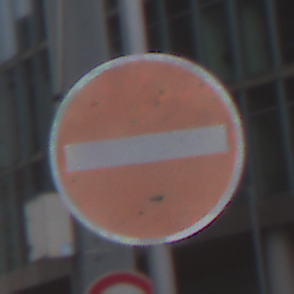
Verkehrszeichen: VerbotDerEinfahrt
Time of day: MorningAfternoon
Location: Outdoor (Urban)
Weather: Overcast
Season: NotSpecified
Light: Natural